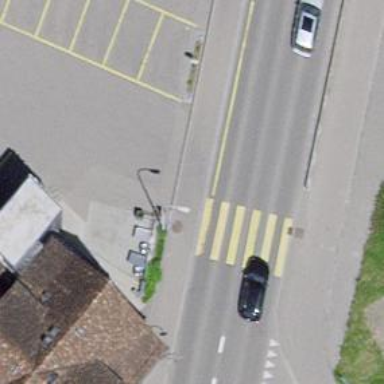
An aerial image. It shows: Zebra crossing on the road.